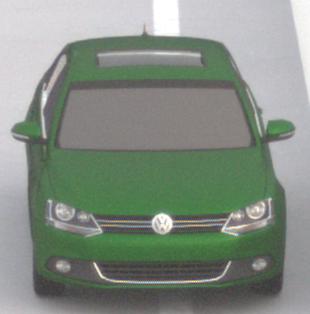
Make: VW
Model: Jetta 1.2 TSI
Detailed model: Jetta (IV)
Model produced from: 2011/01
Model produced until: 2014/08
Doors: 4
Color: green
Road condition: dry road
Daytime: sunrise or sunset
Contrast: low contrast